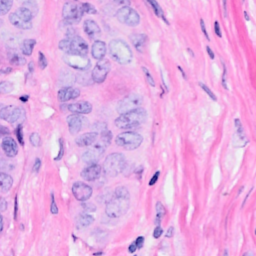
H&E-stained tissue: Breast